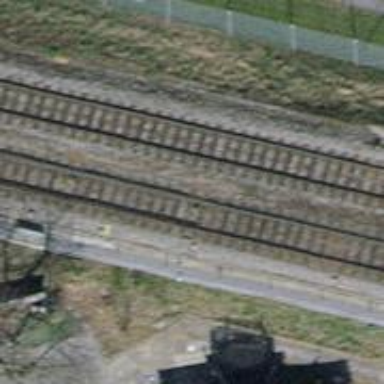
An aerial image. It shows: Electrified rail siding with contact line.